Question: I am trying to set a custom 'Font' for the title in 'JFreeChart' with the code:
'''
InputStream is = new FileInputStream("test.ttf");
java.awt.Font customFont = java.awt.Font.createFont(java.awt.Font.TRUETYPE_FONT, is);
customFont.deriveFont(24f);
chart.getTitle().setFont(customFont);
'''
Ends up with a very small font title(almost invisible):

Any ideas how to add a custom 'Font' to 'JFreeChart' title?
'''
public class Function2DDemo1 extends ApplicationFrame {
public Function2DDemo1(String title) {
super(title);
JPanel chartPanel = createDemoPanel();
chartPanel.setPreferredSize(new java.awt.Dimension(500, 270));
setContentPane(chartPanel);
}
private static JFreeChart createChart(XYDataset dataset) {
// create the chart...
JFreeChart chart = ChartFactory.createXYLineChart("Function2DDemo1 ", // chart
// title
"X", // x axis label
"Y", // y axis label
dataset, // data
PlotOrientation.VERTICAL, true, // include legend
true, // tooltips
false // urls
);
// SET A CUSTOM TITLE FONT
try {
InputStream is = new FileInputStream("test.ttf");
java.awt.Font customFont = java.awt.Font.createFont(java.awt.Font.TRUETYPE_FONT, is);
customFont.deriveFont(24f);
chart.getTitle().setFont(customFont);
} catch (FileNotFoundException e) {
e.printStackTrace();
} catch (FontFormatException e) {
e.printStackTrace();
} catch (IOException e) {
e.printStackTrace();
}
XYPlot plot = (XYPlot) chart.getPlot();
plot.getDomainAxis().setLowerMargin(0.0);
plot.getDomainAxis().setUpperMargin(0.0);
return chart;
}
public static XYDataset createDataset() {
XYDataset result = DatasetUtilities.sampleFunction2D(new X2(), -4.0, 4.0, 40, "f(x)");
return result;
}
public static JPanel createDemoPanel() {
JFreeChart chart = createChart(createDataset());
return new ChartPanel(chart);
}
static class X2 implements Function2D {
public double getValue(double x) {
return x * x + 2;
}
}
public static void main(String[] args) {
Function2DDemo1 demo = new Function2DDemo1("JFreeChart: Function2DDemo1.java");
demo.pack();
RefineryUtilities.centerFrameOnScreen(demo);
demo.setVisible(true);
}
}
'''
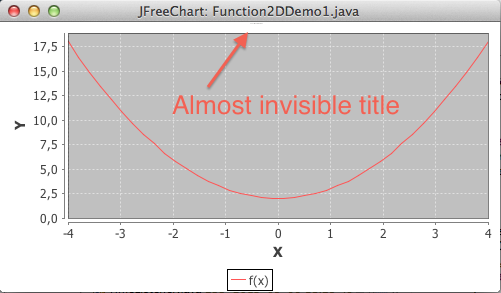
Answer: The 'deriveFont' method returns a 'Font' object that you forgot to store. Change your code to:
'''
customFont = customFont.deriveFont(24f);
'''
I tested your code, with this fix, using a free font from <URL>. My guess is that when you load a font file, the default size is 1.